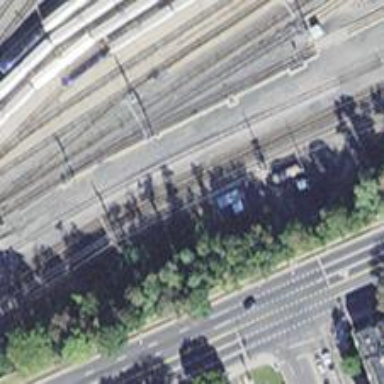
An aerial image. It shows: Railway with electrified contact lines.